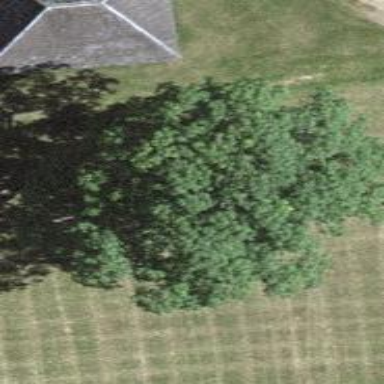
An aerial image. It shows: Beautiful tree in nature.